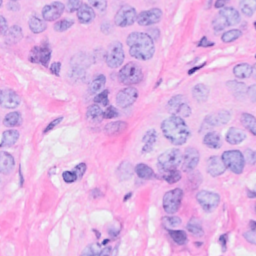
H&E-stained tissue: Breast